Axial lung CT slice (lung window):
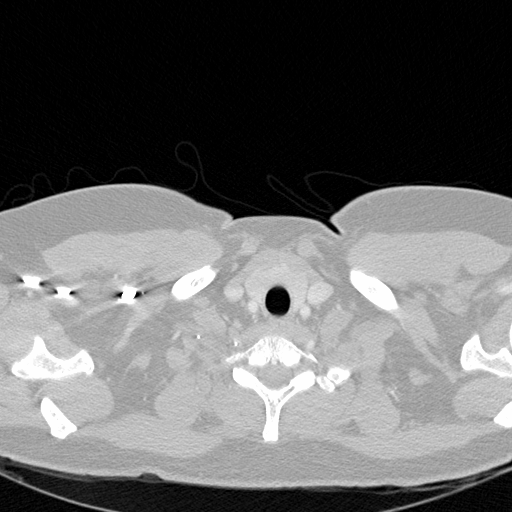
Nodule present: no